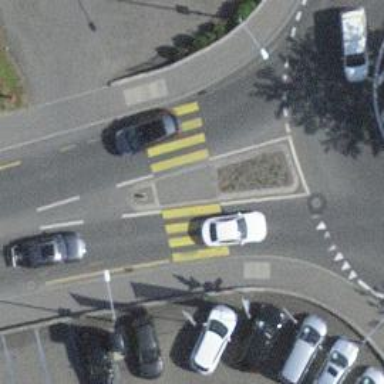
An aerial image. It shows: Kerb barrier.